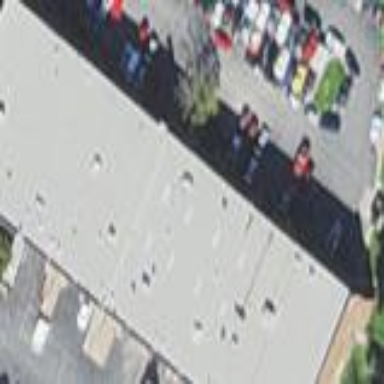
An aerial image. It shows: Commercial building.